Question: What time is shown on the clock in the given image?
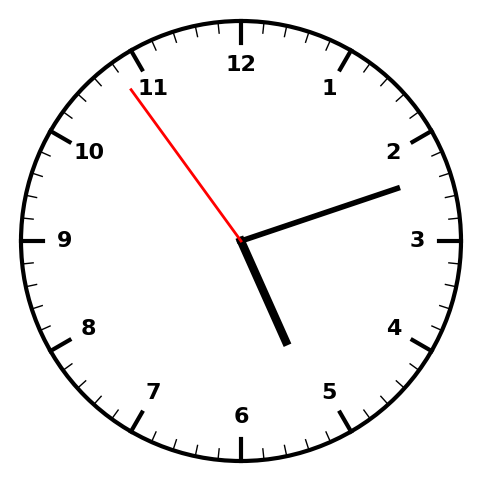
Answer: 05:11:54